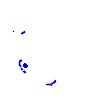
Particle: pion